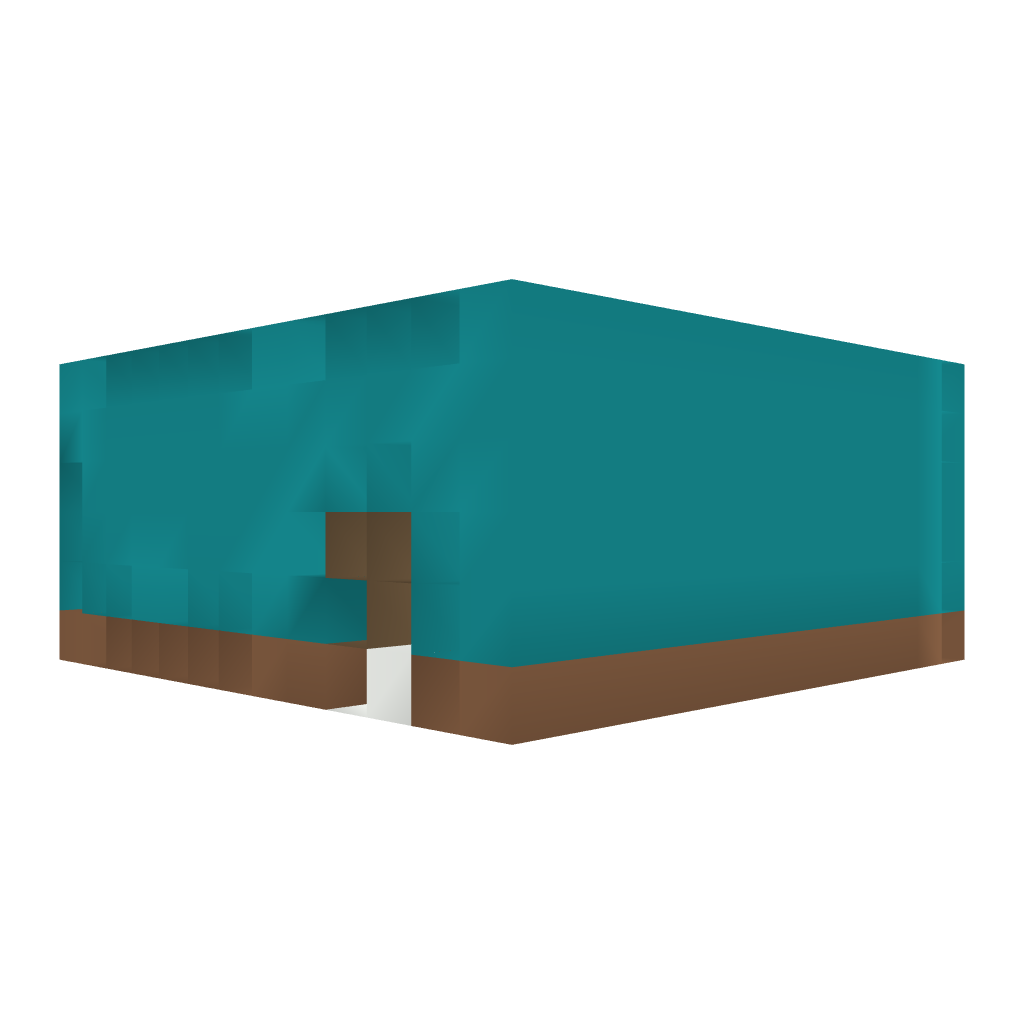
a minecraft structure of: Unturned Pharmacy